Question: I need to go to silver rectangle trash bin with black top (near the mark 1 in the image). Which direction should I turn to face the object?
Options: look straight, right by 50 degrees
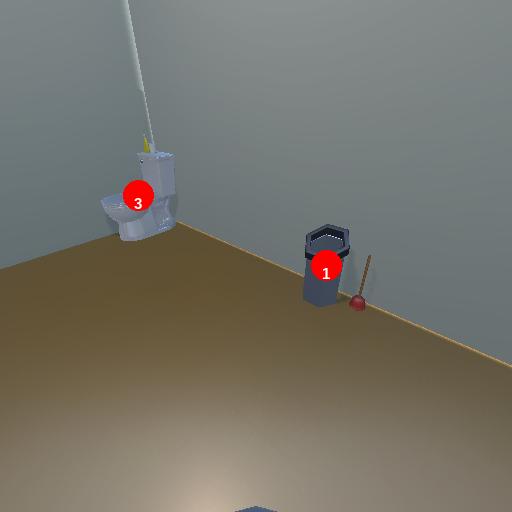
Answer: look straight